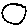
Label: circle